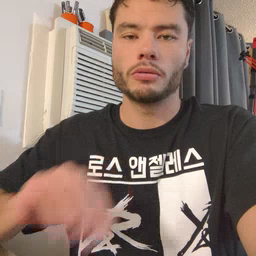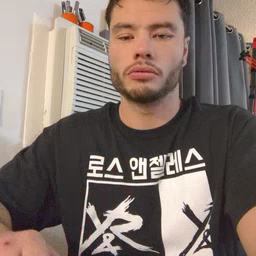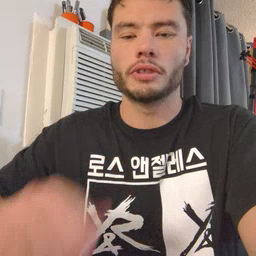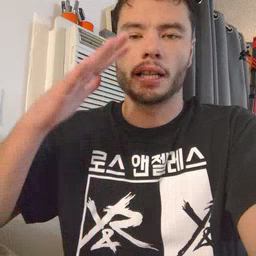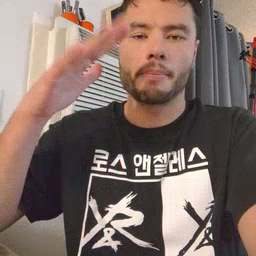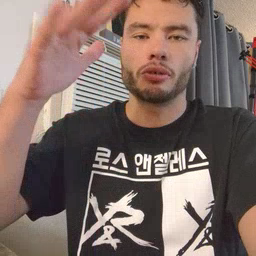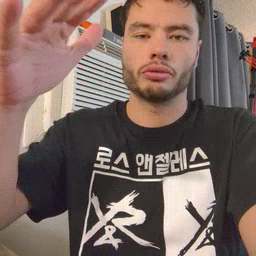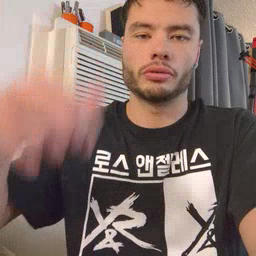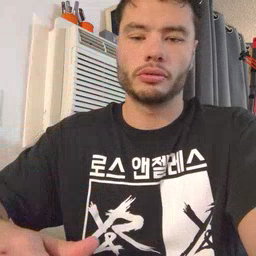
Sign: helicopter